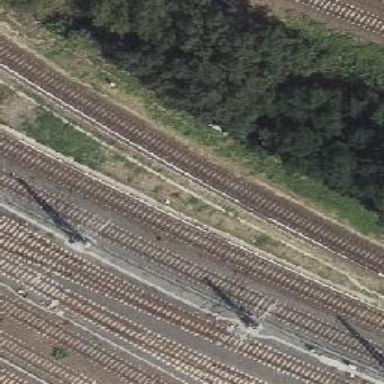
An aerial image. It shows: Railway signal.